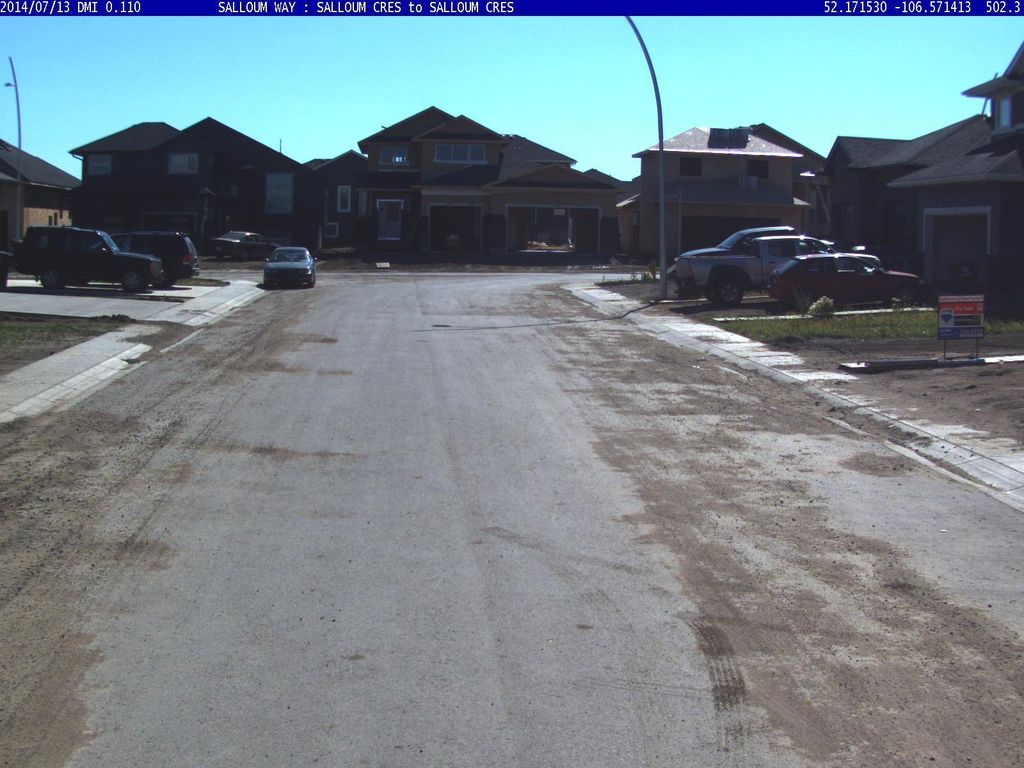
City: saskatoon